Question: I have a function that looks like the following:
'''
func receivedData(pChData: UInt8, andLength len: CInt) {
var receivedData: Byte = Byte()
var receivedDataLength: CInt = 0
memcpy(&receivedData, &pChData, Int(len)); // Getting the error here
receivedDataLength = len
AudioHandler.sharedInstance.receiverAudio(&receivedData, WithLen: receivedDataLength)
}
'''
Getting the error:
> Cannot pass immutable value as inout argument: 'pChData' is a 'let' constant

Though none of the arguments which I am passing here are 'let' constants. Why am I getting this?
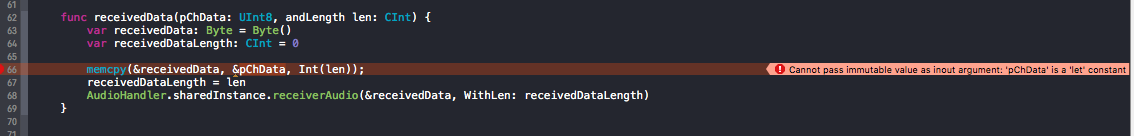
Answer: You are trying to access/modify 'pChData' argument, which you can't unless or until you declare it as 'inout' parameter. Learn more about 'inout' parameter <URL>. So try with the following code.
'''
func receivedData(inout pChData: UInt8, andLength len: CInt) {
var receivedData: Byte = Byte()
var receivedDataLength: CInt = 0
memcpy(&receivedData, &pChData, Int(len));
receivedDataLength = len
AudioHandler.sharedInstance.receiverAudio(&receivedData, WithLen: receivedDataLength)
}
'''